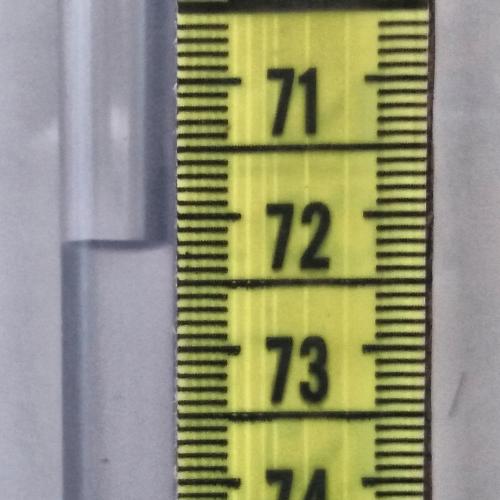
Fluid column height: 72.2 cm